Brain MRI, t2w sequence, axial 2D slice.
Patient: age 40, sex F, weight 78 kg, height 1.78 m
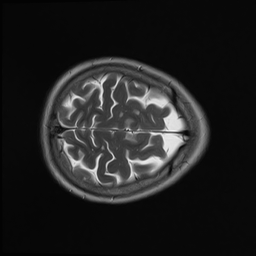